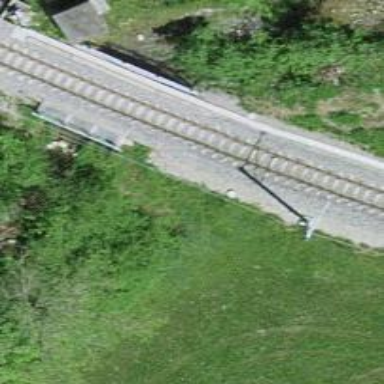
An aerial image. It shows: Narrow-gauge railway bridge with electrified contact line.